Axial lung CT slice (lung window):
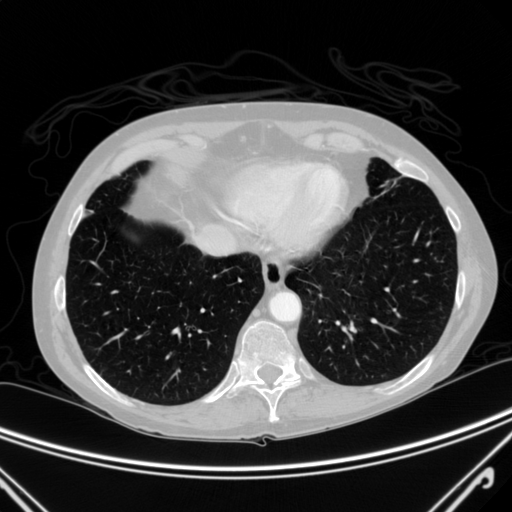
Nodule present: no